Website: apple
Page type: review-order
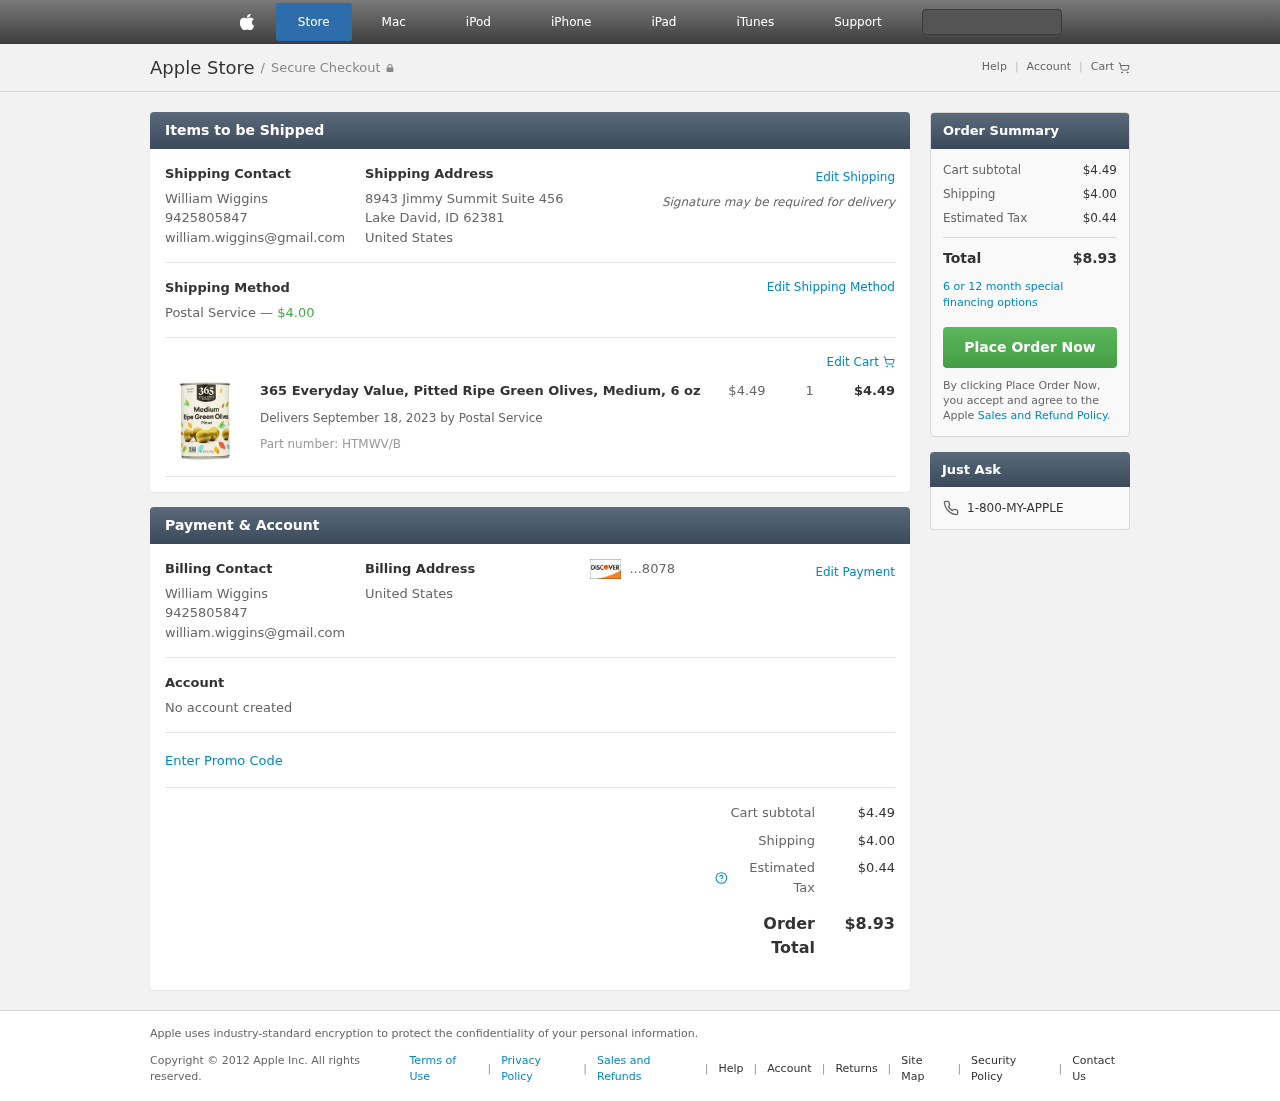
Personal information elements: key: PII_CARD_LAST4
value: ...8078
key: PII_CITY_STATE_ZIP
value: Lake David, ID 62381
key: PII_COUNTRY
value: United States
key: PII_EMAIL
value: william.wiggins@gmail.com
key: PII_EMAIL2
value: william.wiggins@gmail.com
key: PII_FULLNAME
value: William Wiggins
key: PII_FULLNAME2
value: William Wiggins
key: PII_PHONE
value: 9425805847
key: PII_PHONE2
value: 9425805847
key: PII_STREET
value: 8943 Jimmy Summit Suite 456
Product elements: key: PRODUCT1_NAME
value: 365 Everyday Value, Pitted Ripe Green Olives, Medium, 6 oz
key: PRODUCT1_PRICE
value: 4.49
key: PRODUCT1_QUANTITY
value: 1
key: PRODUCT1_TOTAL
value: $4.49
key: PRODUCT_PART_NUMBER
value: HTMWV/B
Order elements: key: ORDER_SHIPPING_COST
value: $4.00
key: ORDER_DELIVERY_DATE
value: Delivers September 18, 2023 by Postal Service
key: ORDER_SUBTOTAL
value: $4.49
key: ORDER_TAX
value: $0.44
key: ORDER_TOTAL
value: $8.93